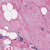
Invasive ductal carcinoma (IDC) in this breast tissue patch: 1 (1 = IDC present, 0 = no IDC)